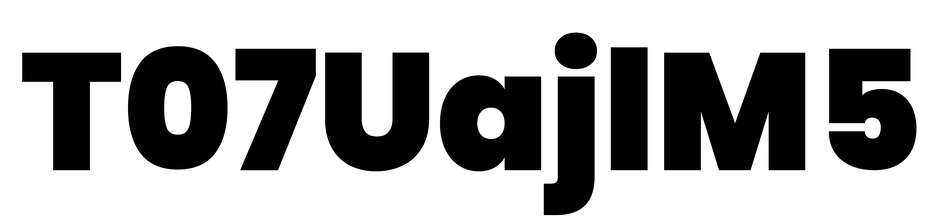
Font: Poppins-Black